Question: I need to have a list of items as like this..

in this when deletePushButton is clicked the entire row should be deleted.
since this list is dynamically created, I am creating number of horizandal layout's and adding to a vertical layout in code, my problem is how to map the 3 items which is in horizandal layout. and I am not sure what is the better approach for this design.
I am using Qt 4.8.1 in Win 7.
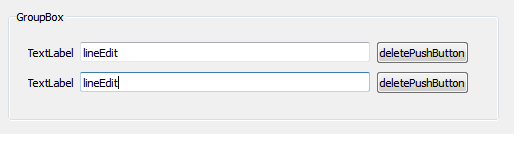
Answer: Create a new widget and place your three controls onto it.
'''
class MyWidget : public QWidget
{
Q_OBJECT
public:
MyWidget(QWidget *parent = 0);
private:
QLabel *label;
QLineEdit *edit;
QPushButton *deleteButton;
};
MyWidget(QWidget *parent) :
QWidget(parent)
{
label = new QLabel("text");
edit = new QLineEdit;
deleteButton = new QPushButton;
QHBoxLayout *mainLayout = new QHBoxLayout;
mainLayout->addWidget(label);
mainLayout->addWidget(edit);
mainLayout->addWidget(deleteButton);
setLayout(mainLayout);
connect(deleteButton, SIGNAL(clicked()), this, SLOT(deleteLater()));
}
'''